Внутри стеклянного тонкостенного цилиндрического сосуда радиуса $R$ вблизи его стенки в точке $A$ расположен микролазер, размеры которого гораздо меньше $R$. Сосуд заполнен водой, а снаружи находится воздух. Половина внутренней поверхности сосуда, соответствующая дуге $ACB$, зачернена и поглощает свет. Изначально луч лазера направлен в точку $B$. Лазер начинает вращаться с постоянной угловой скоростью $\omega$ против часовой стрелки в плоскости рисунка вокруг оси, проходящей через точку $A$ (см. рисунок).  Показатель преломления воды $n = 4/3$.
Через какое время $\tau$ луч перестанет выходить из сосуда?
Чему будет равна скорость «зайчика» на зачернённой поверхности цилиндра в момент времени $1.5\tau$ от начала его движения? $\textit{Примечание}$. Вам может потребоваться закон Снелла: $n_1\sin\varphi_1=n_2\sin\varphi_2$, где $n_1$ и $n_2$ — показатели преломления света в первой и второй среде, $\varphi_1$ и $\varphi_2$ — углы падения и преломления.
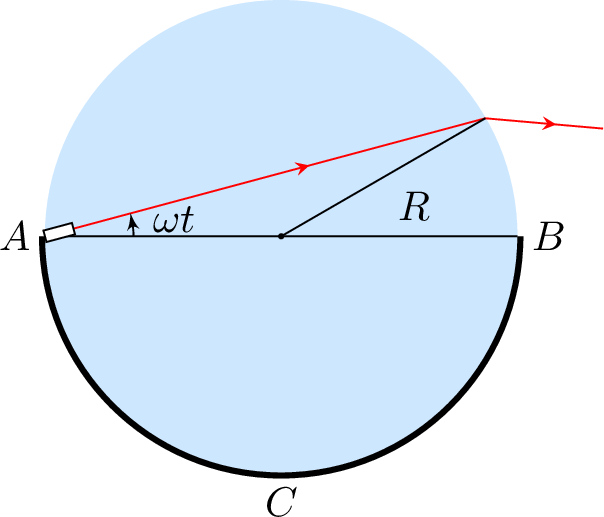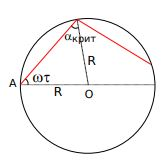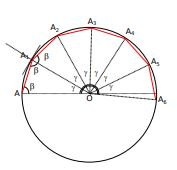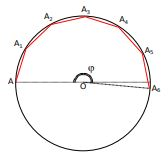
Через какое время $\tau$ луч перестанет выходить из сосуда?
Решение: Воспользуемся законом Снелла для преломления луча лазера: $$ n_{1}\sin \varphi_{1}=n_{2}\sin \varphi_{2}. $$  С учётом того, что коэффициент преломления воздуха равен $1$, найдем условие полного внутреннего отражения: $$ \sin \alpha_{крит}=\frac{1}{n}, \\ \alpha_{крит}=\omega \tau=\operatorname{arcsin} \frac{1}{n} \approx 49^{\circ}, \\ \tau=\frac{1}{\omega} \operatorname{arcsin} \frac{1}{n}. $$
Ответ: $$ \tau=\frac{1}{\omega} \arcsin \frac{1}{n}. $$

Чему будет равна скорость «зайчика» на зачернённой поверхности цилиндра в момент времени $1.5\tau$ от начала его движения?
Решение: Через время $1.5\tau$ угол будет: $$ \beta = 1.5\omega \tau \approx 73^{\circ}, \\ \gamma = 180^{\circ}-2\beta \approx 34^{\circ}. $$ Так как $\gamma < 180^{\circ}$, то лазерный луч несколько раз отразится, прежде чем попадет на зачерненную половину поверхности сосуда. Посчитаем количество отражений $n$.  Рассмотрим треугольники $\triangle AA_{1}O$, $\triangle AA_{2}O$, $\dotsc$, $\triangle AA_{n}O$. Углы $\angle A_{k-1}A_{k}O$ и $\angle A_{k}A_{k+1}O$ $(k=1, \dots, n)$ равны из условия отражения. Отсюда следует, что рассматриваемые треугольники равны, так как они равнобедренные, и углы при основании равны. Условие на количество отражений будет иметь вид: $$ n \cdot \gamma < 180^{\circ} < (n+1) \cdot \gamma, \\ n < 5.3 < n+1. $$ Следовательно количество отражений $n=5$. Тогда зависимость угловой координаты зайчика от времени $\varphi(t)$ в окрестности $t=1.5 \tau$ будет иметь вид: $$ \varphi(t)=(n+1)\gamma(t)=(n+1)(180^{\circ}-2\beta(t))=(n+1)(180^{\circ}-2\omega t)=1080^{\circ}-12 \omega t. $$ Отсюда видно, что зависимость координаты от времени линейная, поэтому находим модуль угловой и линейной скоростей: $$ \omega_{З}=12\omega, \\ v_{З}=12\omega R. $$
Ответ: $$ \omega_{З}=12 \omega, \\ v_{З}=12 \omega R. $$
Темы:
T, Оптика, Геометрическая оптика, Преломление, Всероссийские